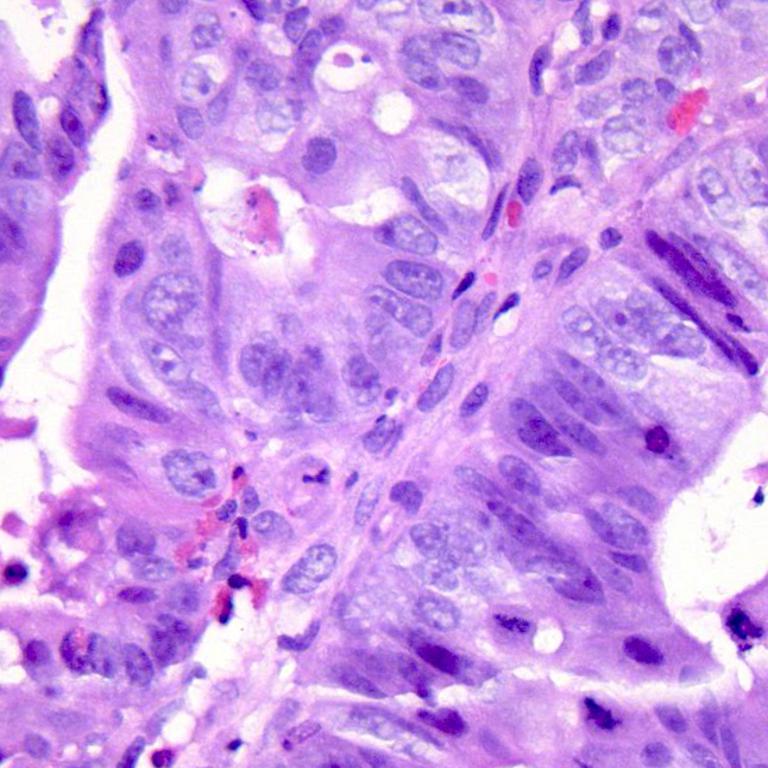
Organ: colon
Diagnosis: adenocarcinomas